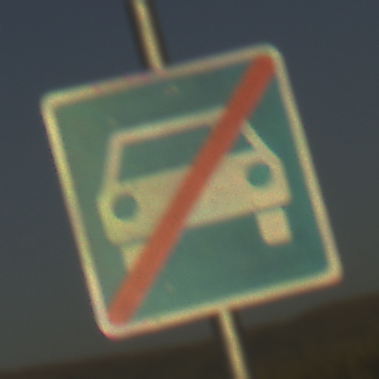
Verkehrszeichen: EndeKraftfahrstrasse
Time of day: SunriseSunset
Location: Outdoor (RoadRail)
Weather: Clear
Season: NotSpecified
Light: Natural